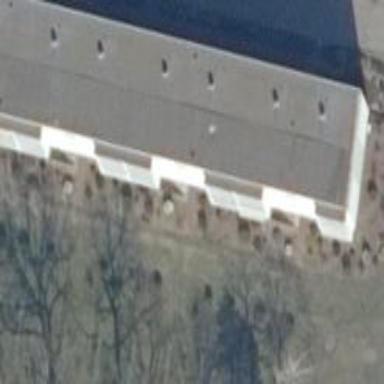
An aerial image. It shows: Residential apartments building.